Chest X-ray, PA view. Patient: 56 years old, sex F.
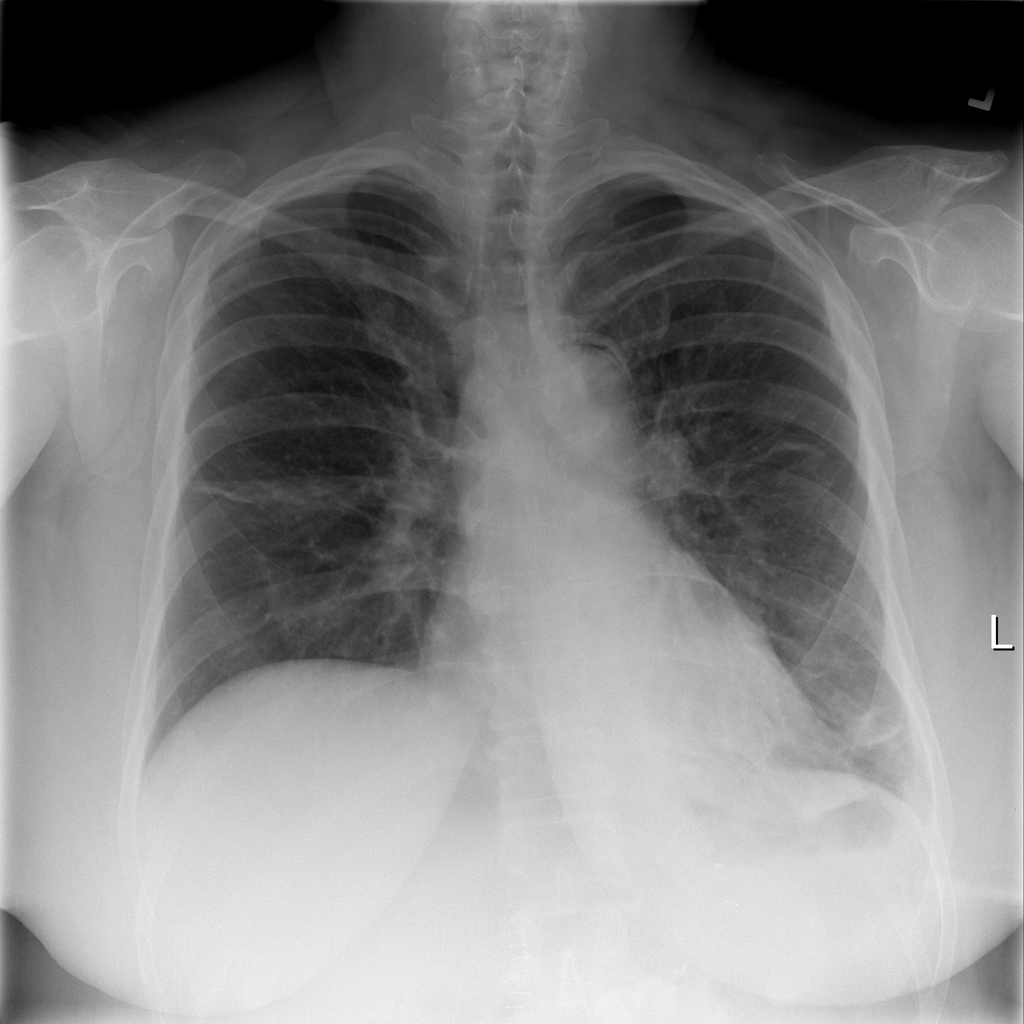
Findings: Atelectasis, Pneumothorax